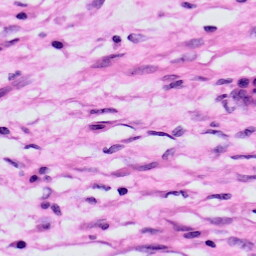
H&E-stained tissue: Skin